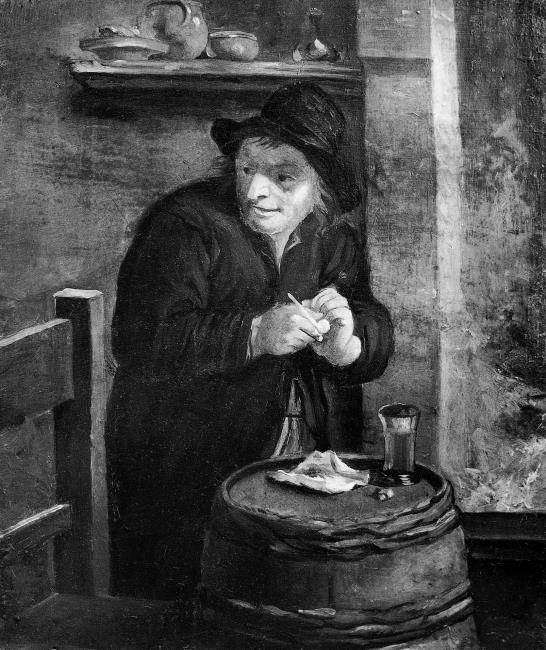
Title: Man with pipe
Artist: Louis Simon Lempereur
Earliest date: 1795
Latest date: 1800
Genre: painting
Iconography: Tobacco
Keywords: genre, man, pipe, filling a pipe